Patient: sex F, age 53
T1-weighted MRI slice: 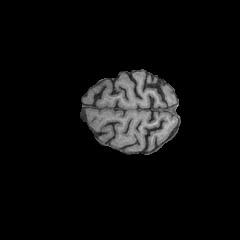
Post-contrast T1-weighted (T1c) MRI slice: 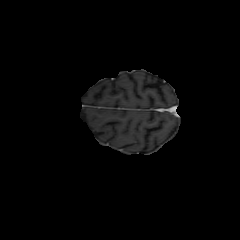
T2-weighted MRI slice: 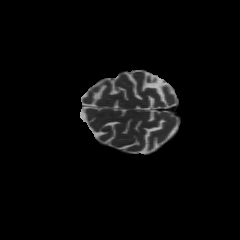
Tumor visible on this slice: no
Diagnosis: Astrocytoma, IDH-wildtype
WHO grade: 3